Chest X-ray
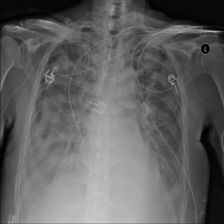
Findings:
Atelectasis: negative
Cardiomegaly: negative
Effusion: positive
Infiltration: positive
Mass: negative
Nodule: negative
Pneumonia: negative
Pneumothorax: positive
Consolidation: positive
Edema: negative
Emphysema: negative
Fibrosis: negative
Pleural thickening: negative
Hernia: negative